Question: As you can see in the image below, I have some returned json 'data' with three objects; each contains a clients id => data.

'''
exact_match : {104}
match_4 : {104, 103}
match_2 : {104, 103, 68}
'''
How can I "trim" or remove the duplicate objects based on previous ones? something like:
'''
exact_match : {104}
match_4 : {103}
match_2 : {68}
'''
I tried <URL>:
'''
var exact_match = data.exact_match,
match_four_digits = _.difference(data.match_4, data.exact_match),
match_two_digits = _.difference(data.match_2, data.exact_match, data.match_4),
'''
Any help would be appreciated :)
I need that the returned value has the same object data instead of a new array :)
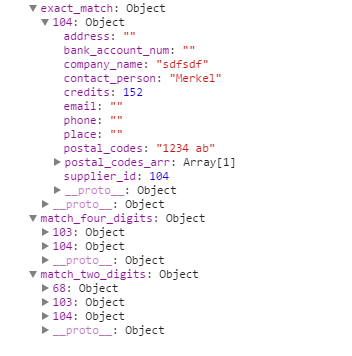
Answer: Thanks guys for the answers, I really appreciate your time.
I searched further and found <URL> by Lodash developer that helped me came up with this snippet;
'''
var data = {
exact_match: {
104: {
supplier_id: 104
}
},
match_four_digits: {
104: {
supplier_id: 104
},
68: {
supplier_id: 68
}
},
match_two_digits: {
104: {
supplier_id: 104
},
68: {
supplier_id: 68
},
103: {
supplier_id: 103
},
999: {
supplier_id: 999
}
}
};
var arr_match_four_digits = _.difference(_.keys(data.match_four_digits), _.keys(data.exact_match));
var arr_match_two_digits = _.difference(_.keys(data.match_two_digits), _.keys(data.match_four_digits), _.keys(data.exact_match));
$('#output1').html(JSON.stringify(data));
$('#output2').html(JSON.stringify(_.pick(data.match_four_digits, arr_match_four_digits)));
$('#output3').html(JSON.stringify(_.pick(data.match_two_digits, arr_match_two_digits)));
'''
'''
<script src="https://cdn.rawgit.com/lodash/lodash/3.3.1/lodash.min.js"></script>
<script src="https://ajax.googleapis.com/ajax/libs/jquery/2.1.1/jquery.min.js"></script>
data
<pre><code><div id="output1"></div></code></pre>
arr_match_four_digits
<pre><code><div id="output2"></div></code></pre>
match_two_digits
<pre><code><div id="output3"></div></code></pre>
'''